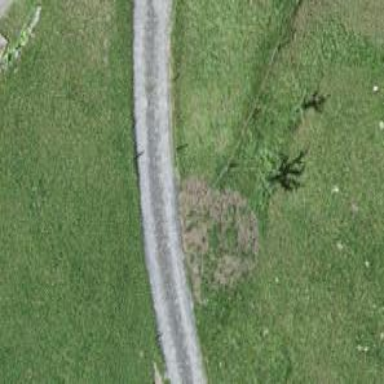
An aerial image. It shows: Service road with unpaved surface.